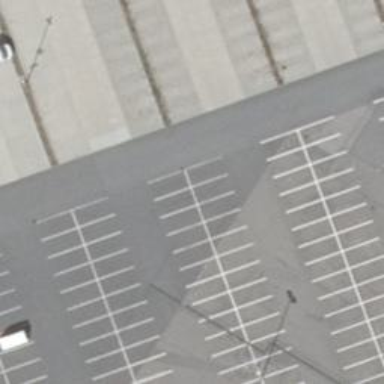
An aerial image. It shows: Asphalt parking aisle road.